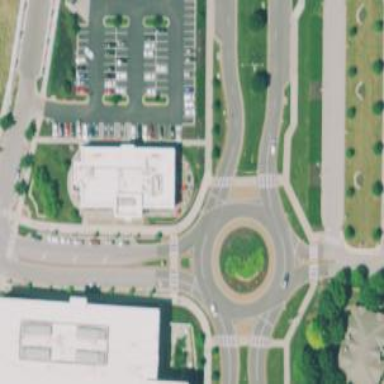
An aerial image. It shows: Secondary road around roundabout.